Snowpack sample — Buffalo Mountain, Silverthorne, Colorado, USA (1/25/25, 10:11 AM MST)
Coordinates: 39.6222, -106.1139
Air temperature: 22 °F
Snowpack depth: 110 cm
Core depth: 10 cm
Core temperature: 46.4 °F
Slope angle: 12°, slope face: 102°
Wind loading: high
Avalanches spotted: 0
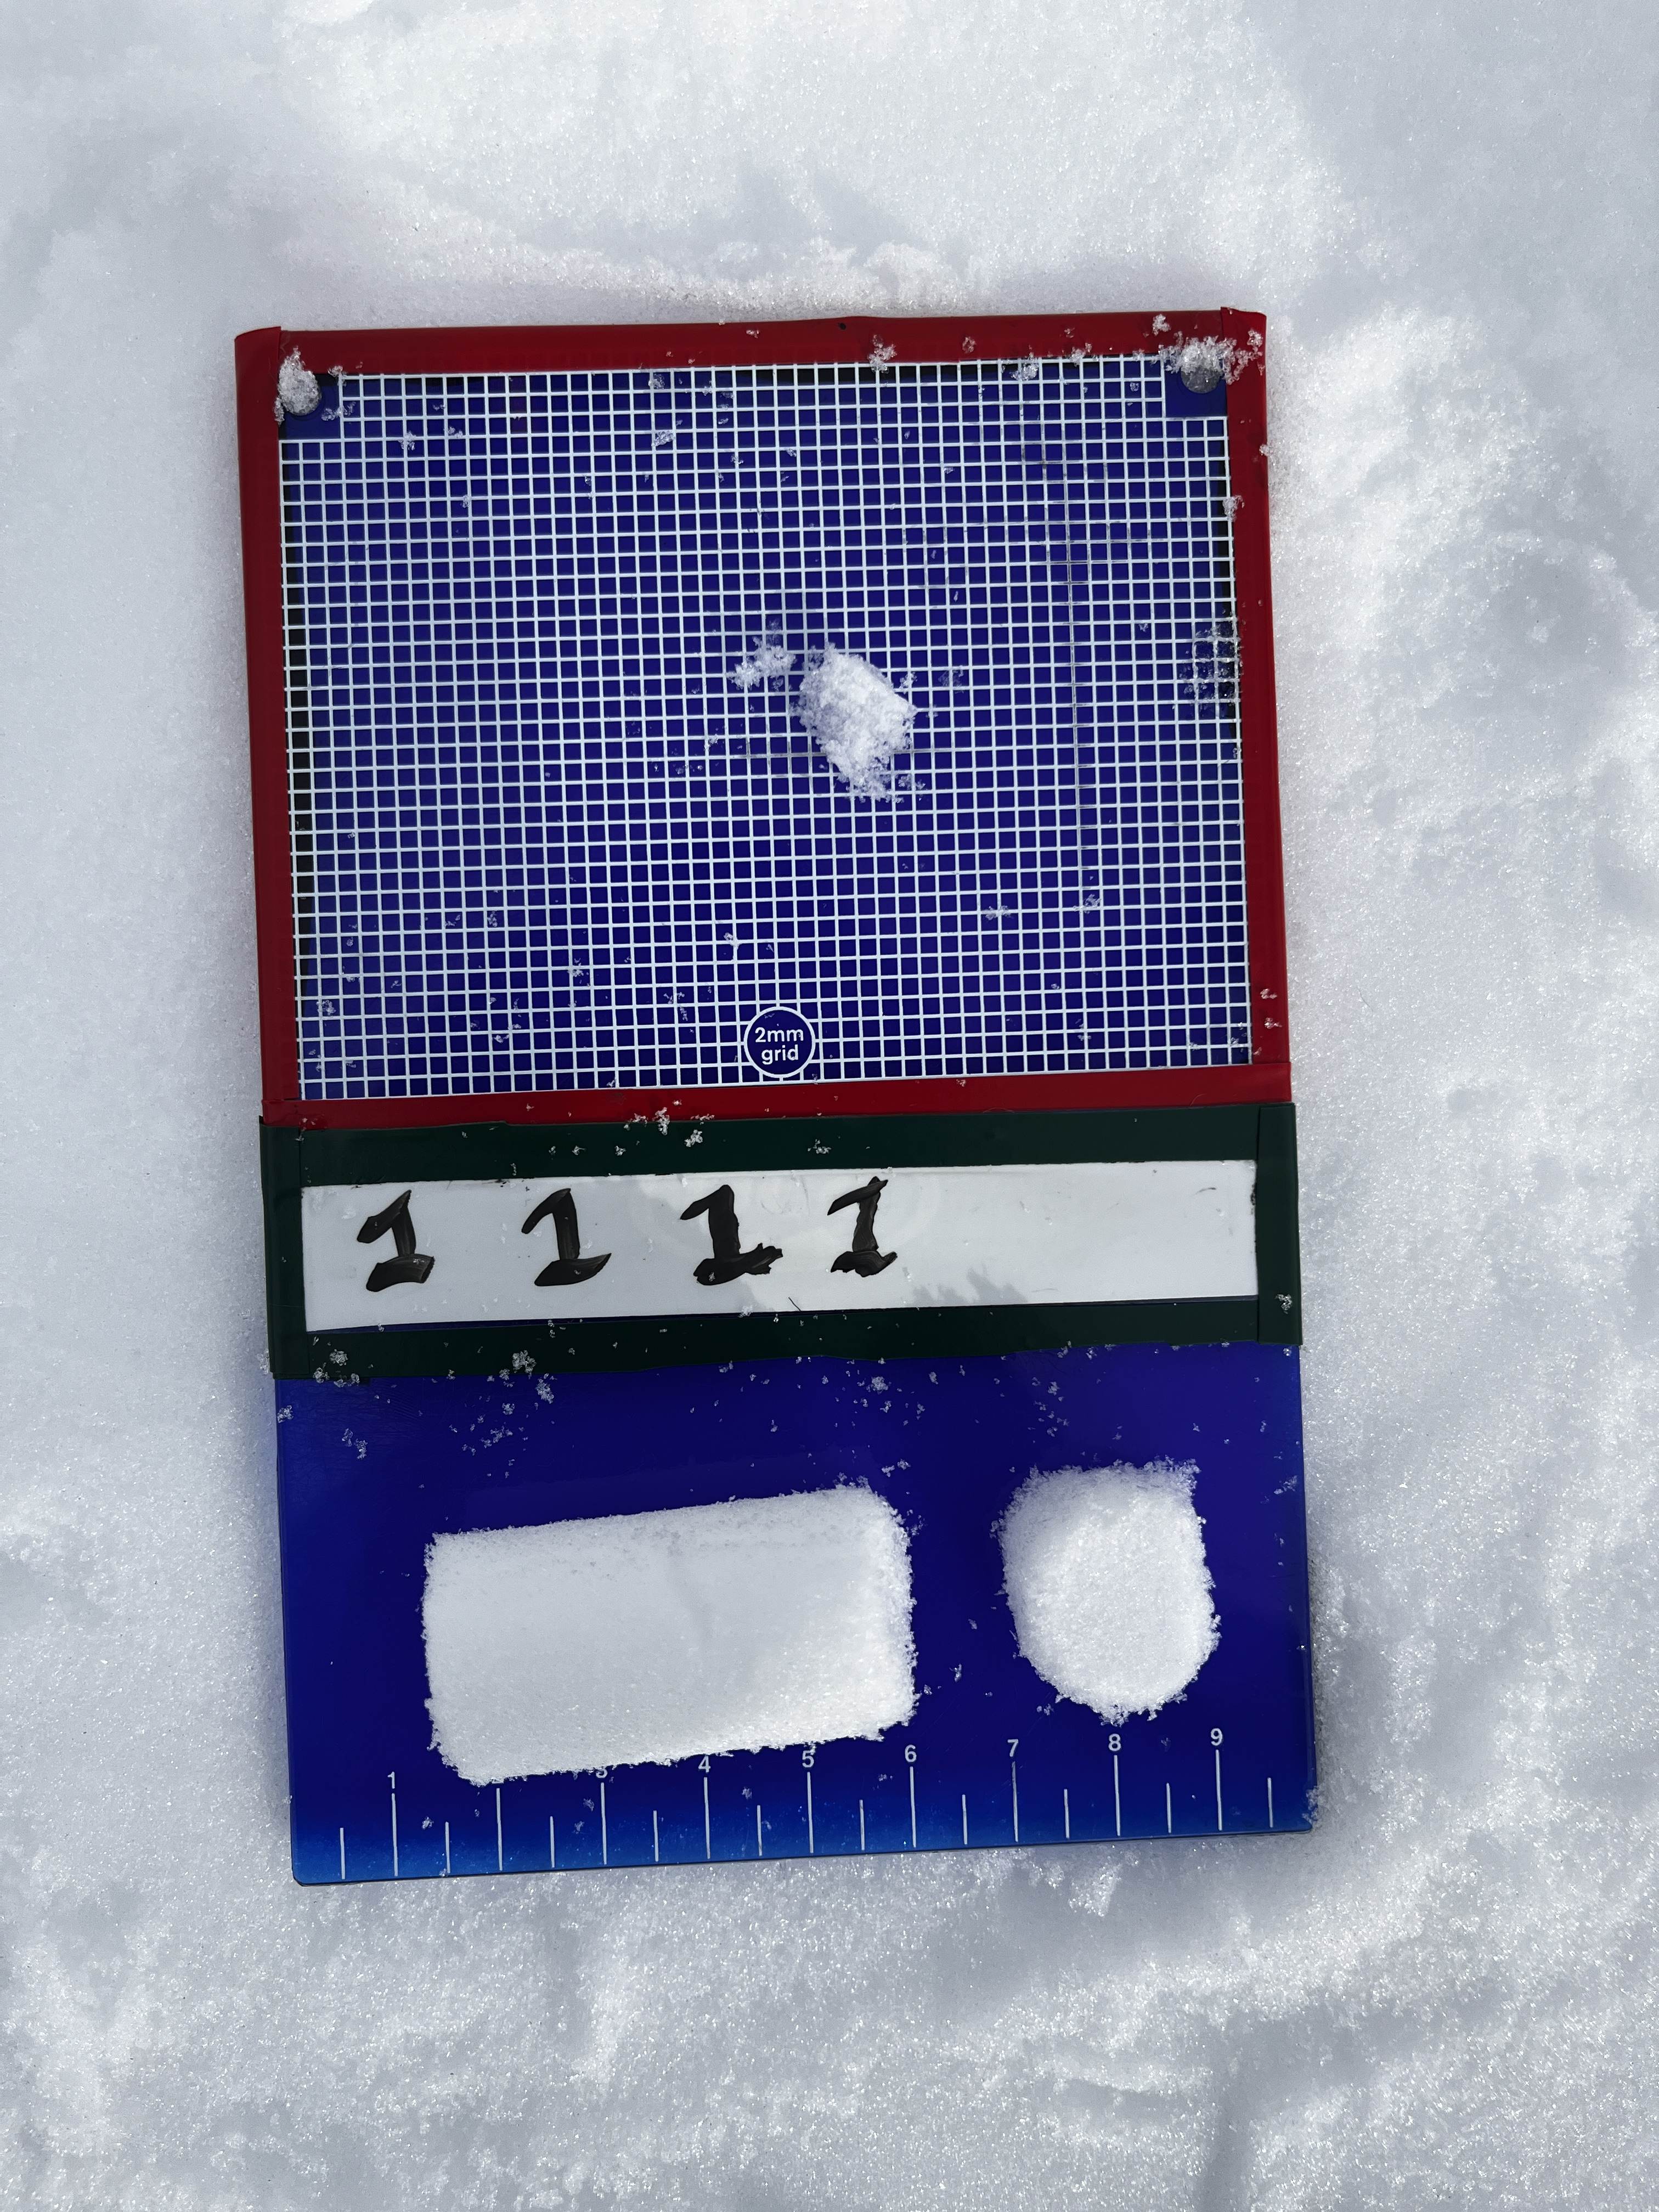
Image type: crystal_card
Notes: No avalanches nearby, collected on the outskirts of a fire break 15 meters from the treeline, on way to Buffalo and Red Mountain